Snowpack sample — Snodgrass Mountain, Crested Butte, Colorado (2/4/25, 12:06 PM MST)
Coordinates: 38.923, -106.968
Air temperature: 35 °F
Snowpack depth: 80 cm
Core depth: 60 cm
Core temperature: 32 °F
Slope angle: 14°, slope face: 78°
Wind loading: low
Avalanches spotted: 0
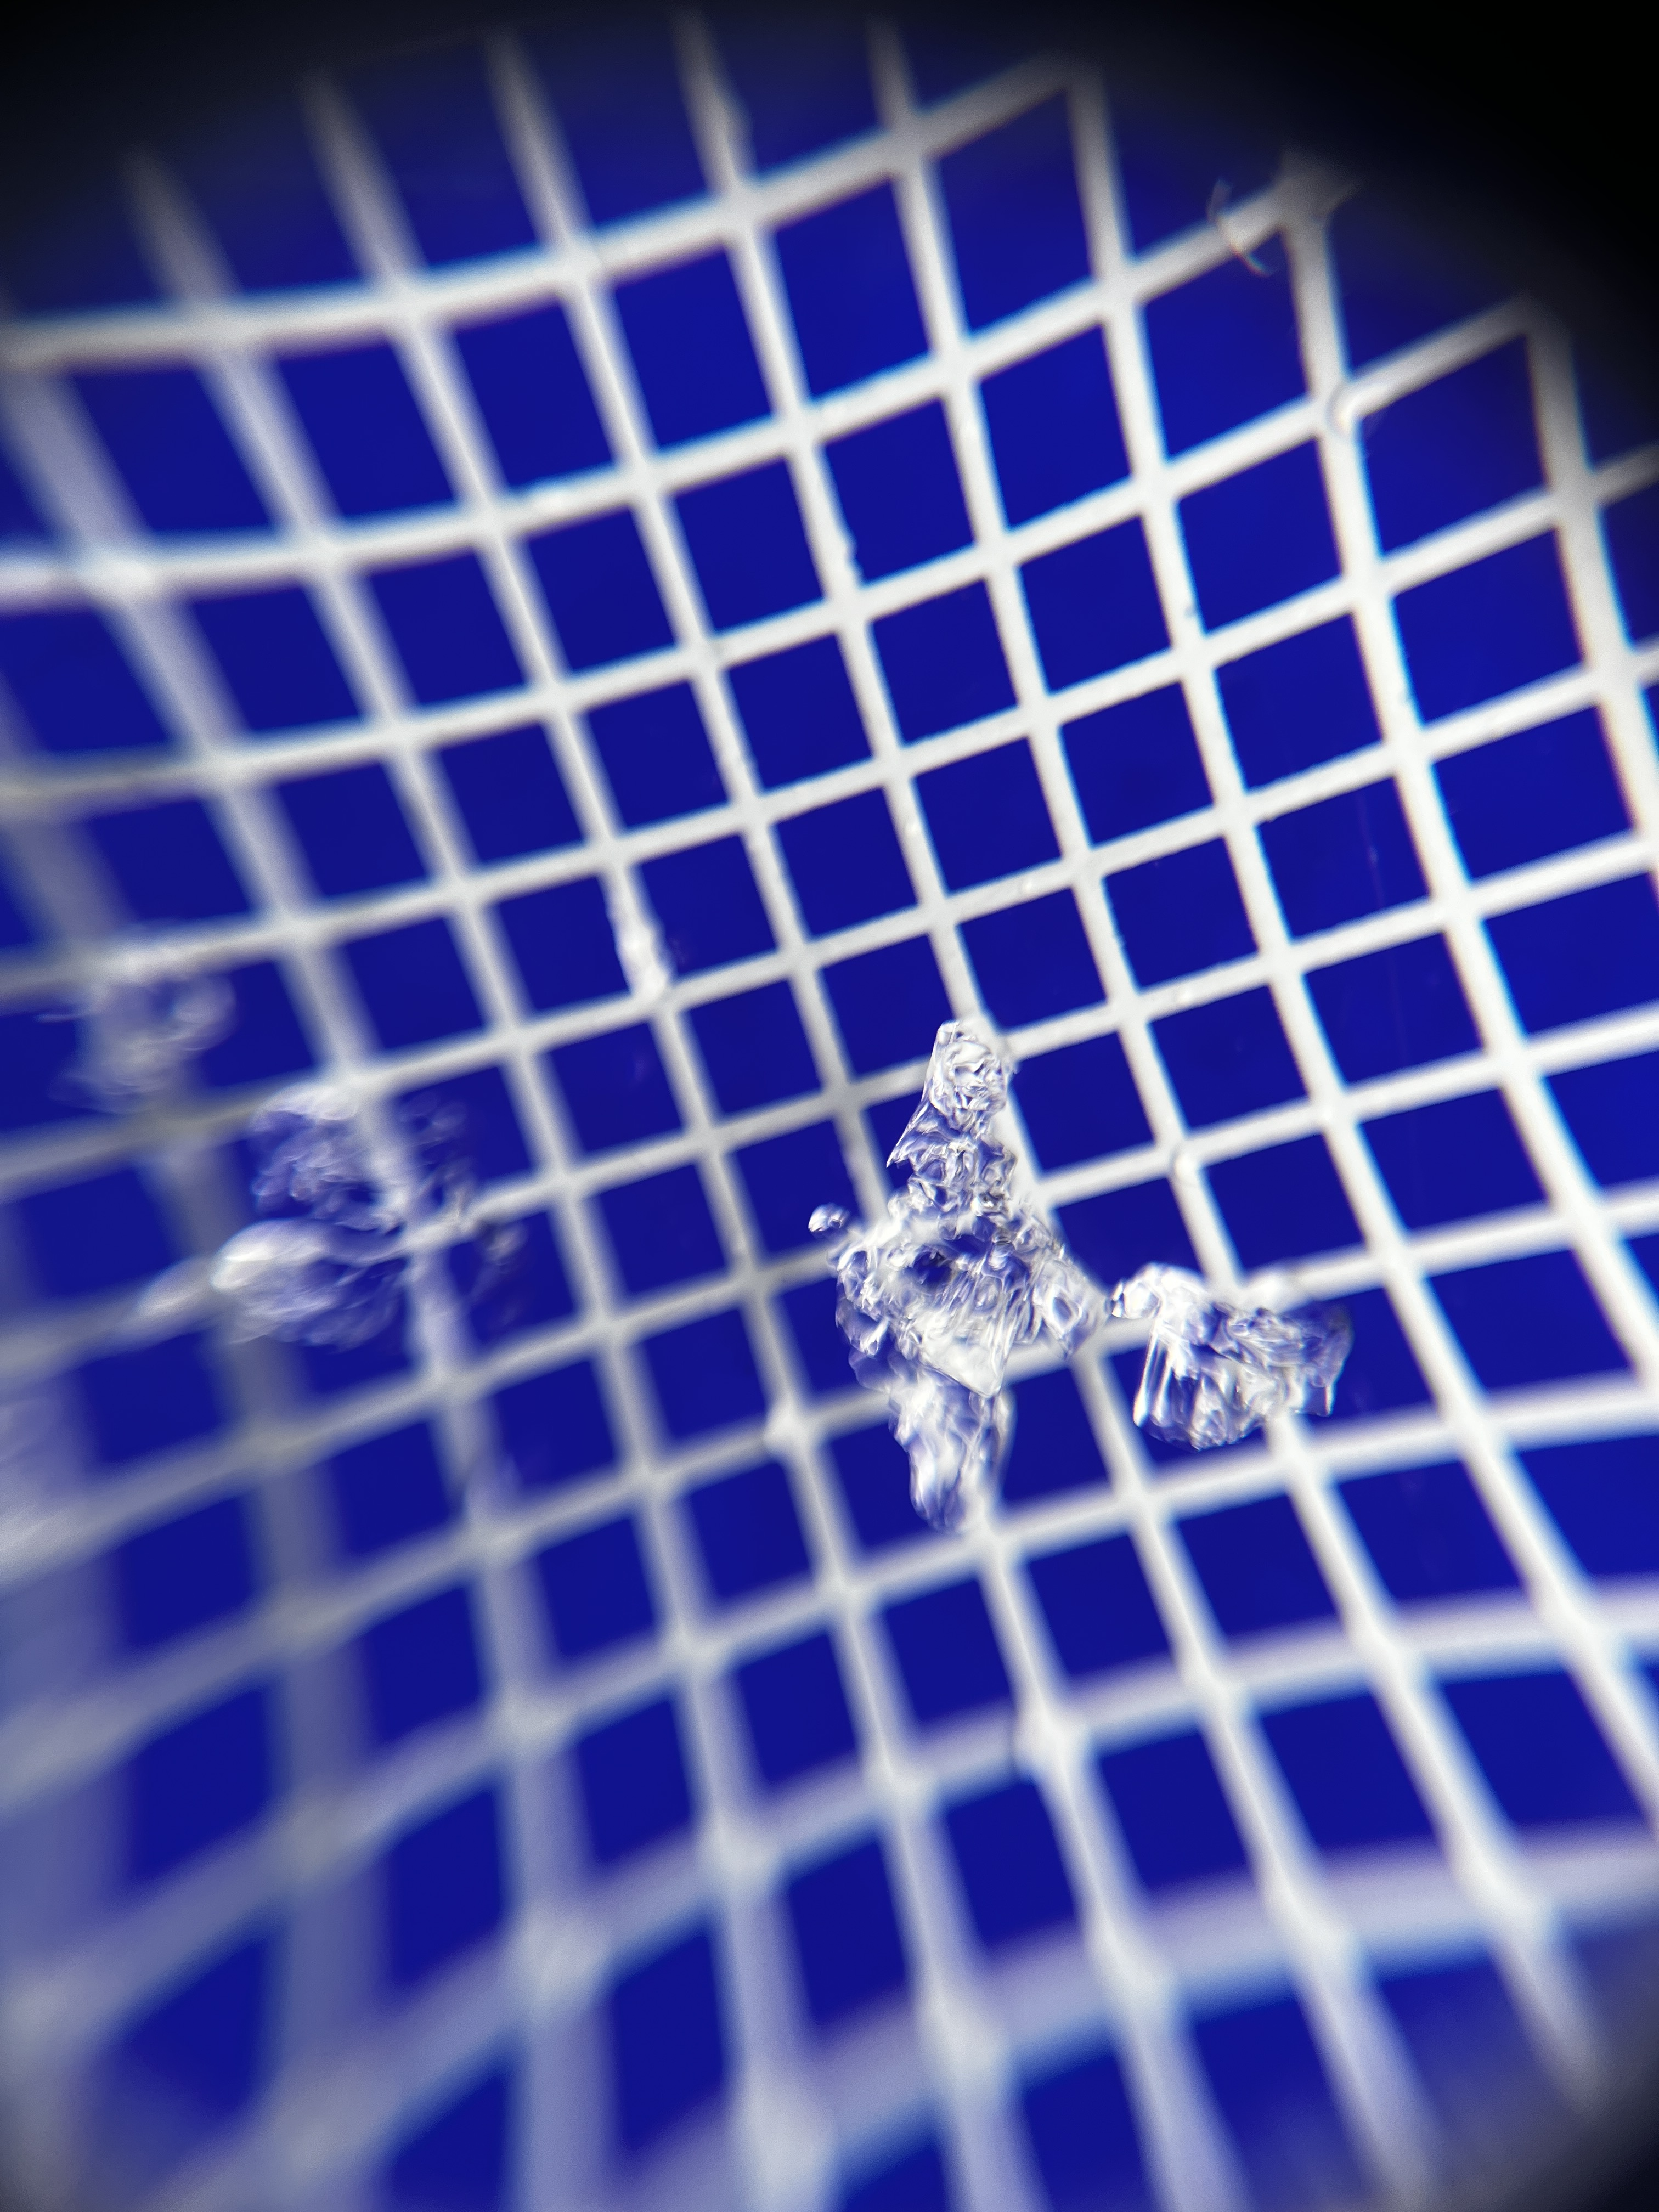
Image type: magnified_profile
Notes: No avalanches nearby, unusually warm weather for the last month reported by residents, Collected 25 yards from treeline